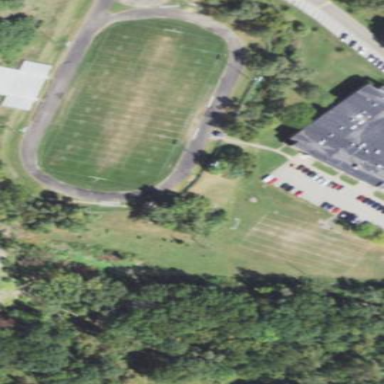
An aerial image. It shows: American football pitch.